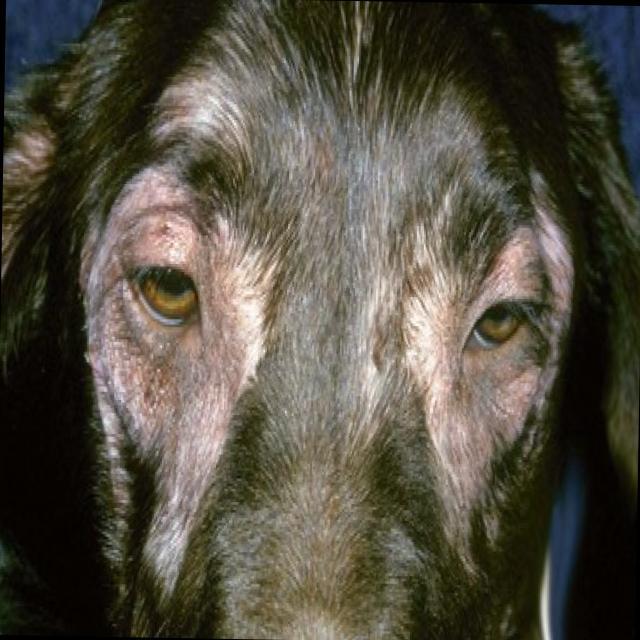
Canine hypersensitivity reaction — allergic skin response with urticaria, erythema, pruritus, and angioedema. May be food, environmental, or flea allergy related.